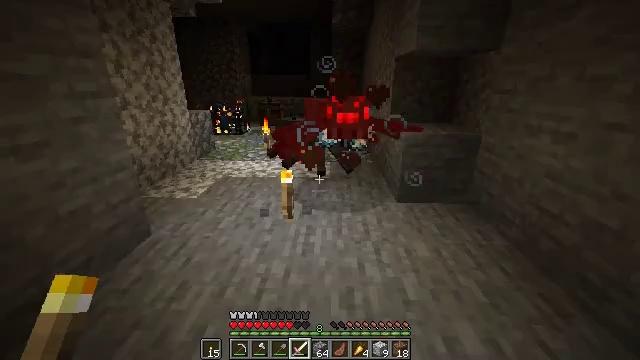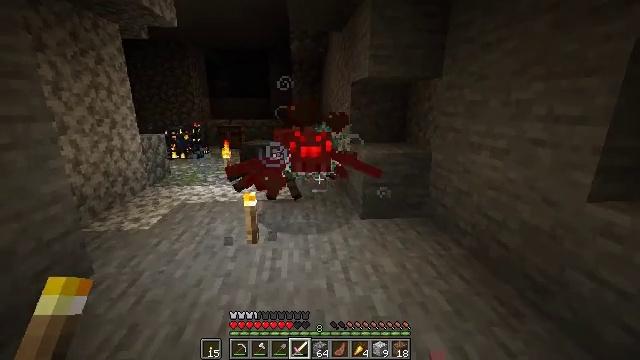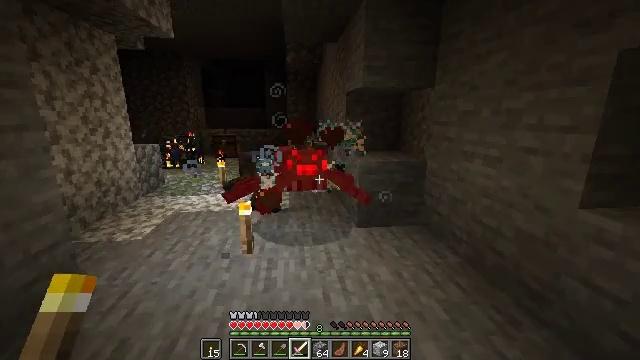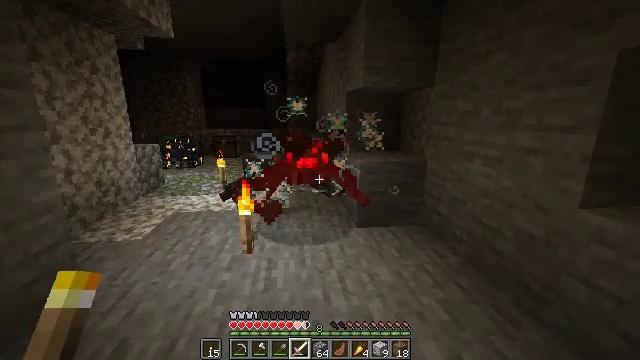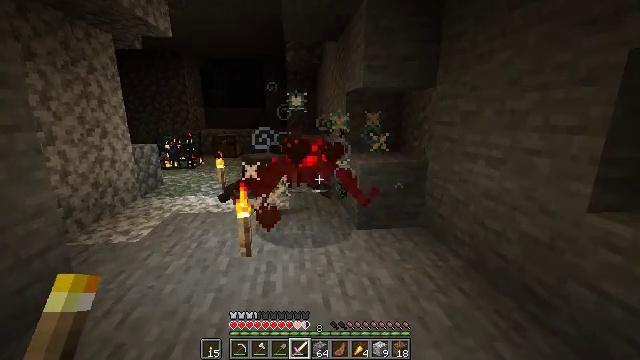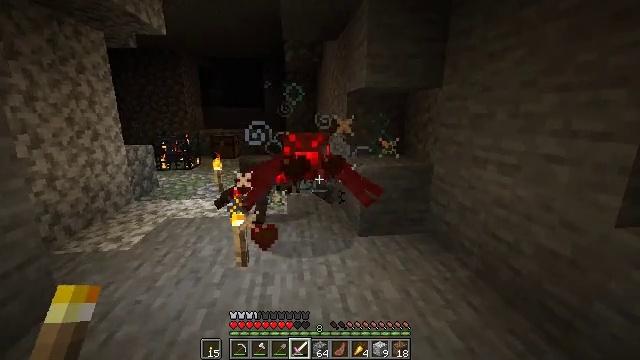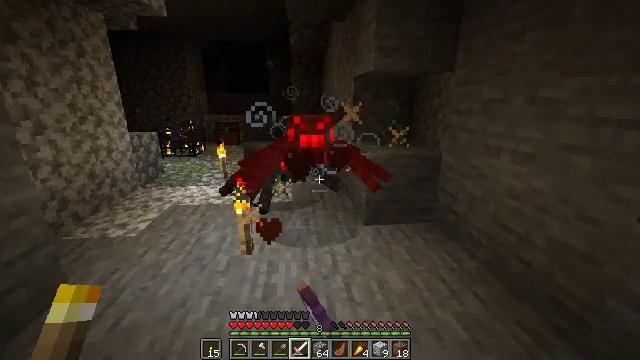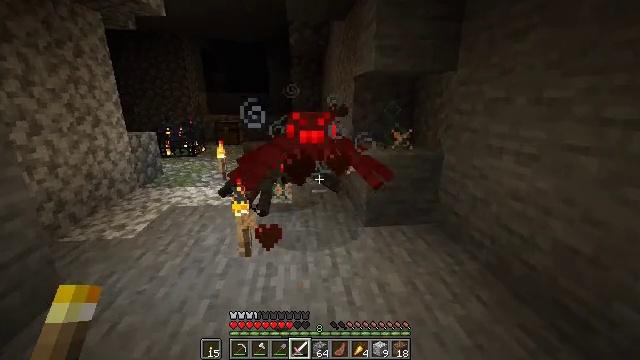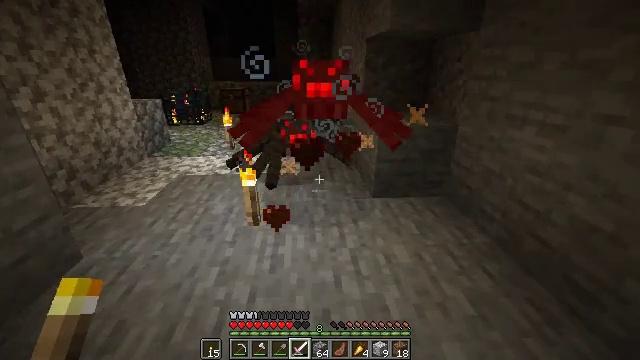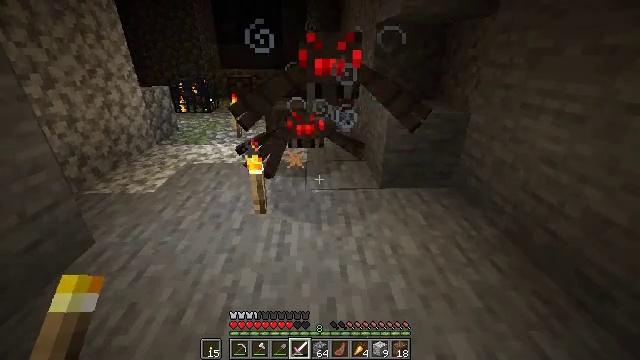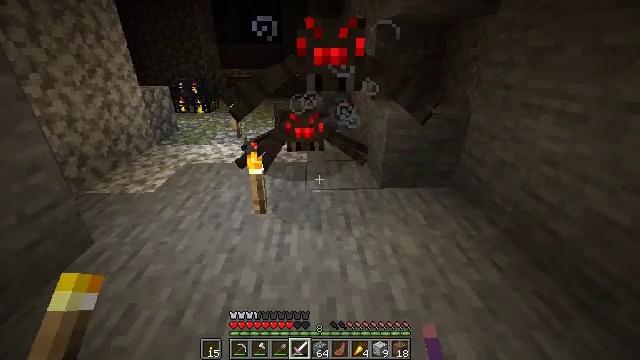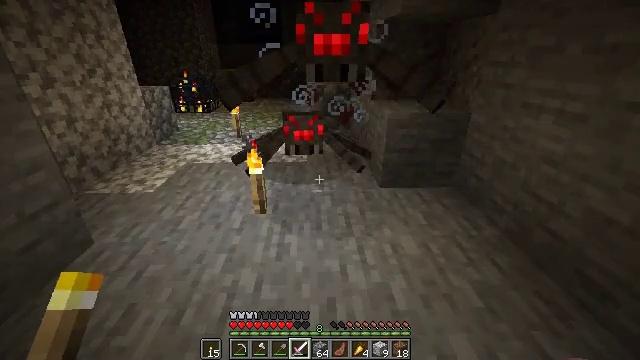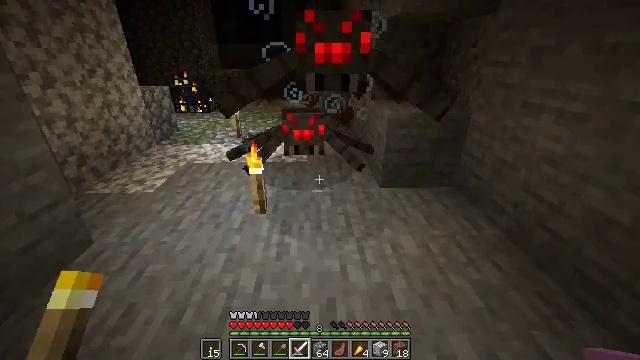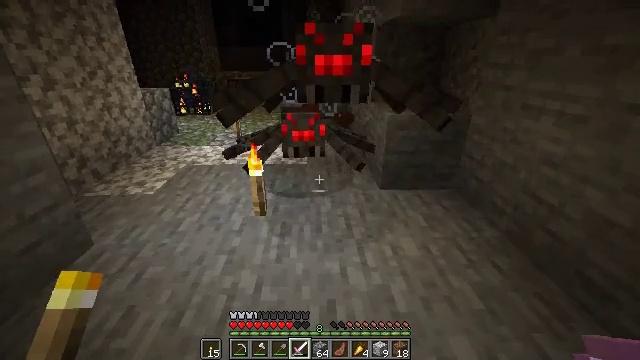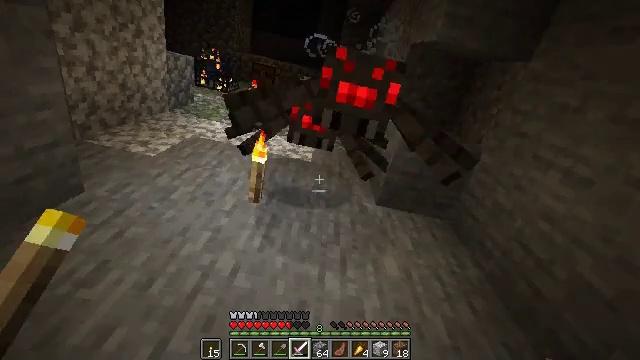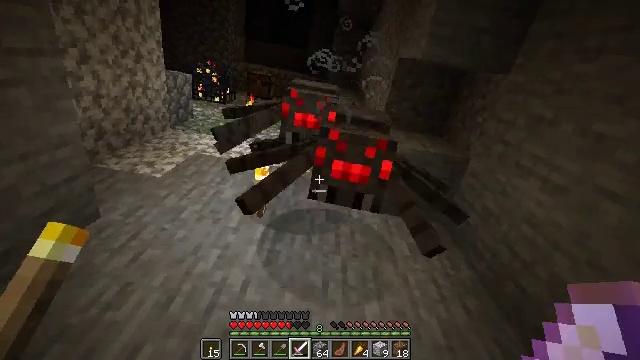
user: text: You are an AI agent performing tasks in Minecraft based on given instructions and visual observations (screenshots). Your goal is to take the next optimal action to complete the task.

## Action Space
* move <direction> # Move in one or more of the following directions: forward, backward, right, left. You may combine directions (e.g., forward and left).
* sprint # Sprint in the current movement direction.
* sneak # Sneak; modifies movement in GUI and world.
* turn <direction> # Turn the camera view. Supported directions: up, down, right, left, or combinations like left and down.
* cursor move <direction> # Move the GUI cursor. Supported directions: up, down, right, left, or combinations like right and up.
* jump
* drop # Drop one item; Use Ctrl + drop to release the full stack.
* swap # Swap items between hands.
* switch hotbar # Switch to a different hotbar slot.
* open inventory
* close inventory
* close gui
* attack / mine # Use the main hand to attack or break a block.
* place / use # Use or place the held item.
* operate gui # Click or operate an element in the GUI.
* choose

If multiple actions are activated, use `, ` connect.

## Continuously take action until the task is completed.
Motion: motion action
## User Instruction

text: Kill mobs.
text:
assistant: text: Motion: turn right and up
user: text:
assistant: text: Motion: turn right and up
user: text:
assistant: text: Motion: no_op
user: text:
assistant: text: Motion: move forward
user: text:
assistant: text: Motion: move forward, attack / mine
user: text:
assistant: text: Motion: turn left and down, attack / mine
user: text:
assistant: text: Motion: attack / mine
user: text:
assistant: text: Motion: turn left and down, attack / mine
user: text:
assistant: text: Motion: turn left and down
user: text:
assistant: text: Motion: no_op
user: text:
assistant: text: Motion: no_op
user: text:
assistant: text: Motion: no_op
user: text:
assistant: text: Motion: no_op
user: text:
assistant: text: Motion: no_op
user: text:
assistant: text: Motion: move forward
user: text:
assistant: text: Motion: move forward, turn up
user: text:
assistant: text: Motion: move forward, attack / mine
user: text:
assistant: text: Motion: attack / mine
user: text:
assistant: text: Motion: attack / mine
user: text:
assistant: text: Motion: turn down, attack / mine
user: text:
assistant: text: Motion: attack / mine
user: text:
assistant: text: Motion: attack / mine